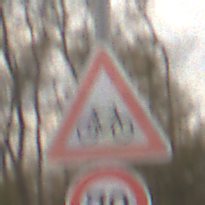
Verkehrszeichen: RadverkehrLinks
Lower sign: Geschwindigkeit70
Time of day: MorningAfternoon
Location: Outdoor (Nature)
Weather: Overcast
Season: NotSpecified
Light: Natural